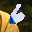
Label: 6